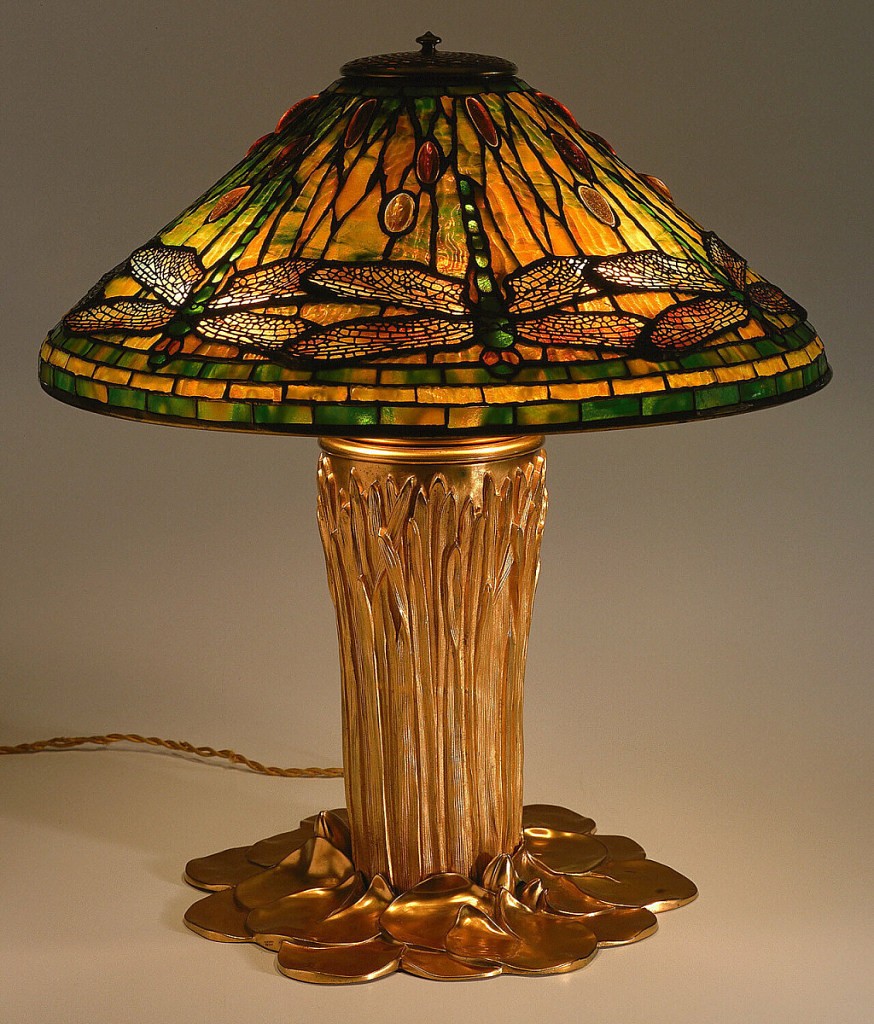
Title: Dragonfly Lamp
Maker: Tiffany & Company, American, established 1853
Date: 1900–10
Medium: Stained glass, lead, brass, gilt bronze
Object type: lamp
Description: Conical shade of amber and green stained glass with dragonflies around the sides, on gilded base as bunch of tall grass surrounded by lily pads.